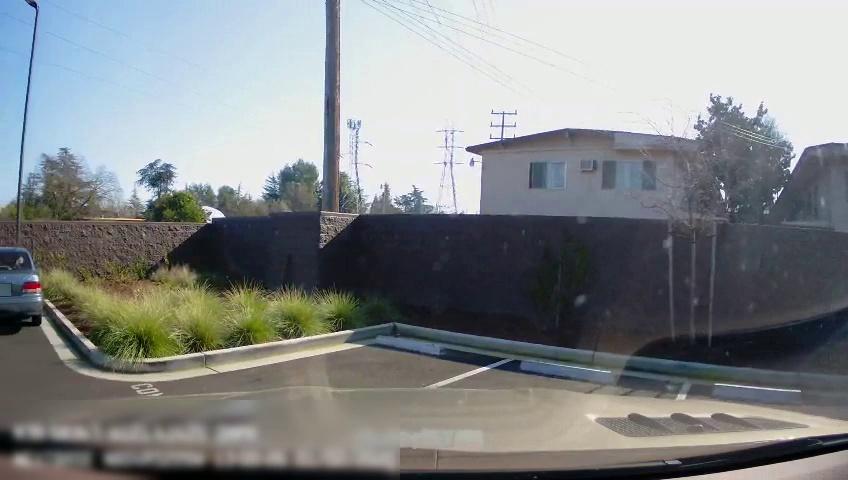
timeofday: Day
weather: Sunny
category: Drivable Space
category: Vehicles | Car